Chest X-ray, AP view. Patient: 36 years old, sex M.
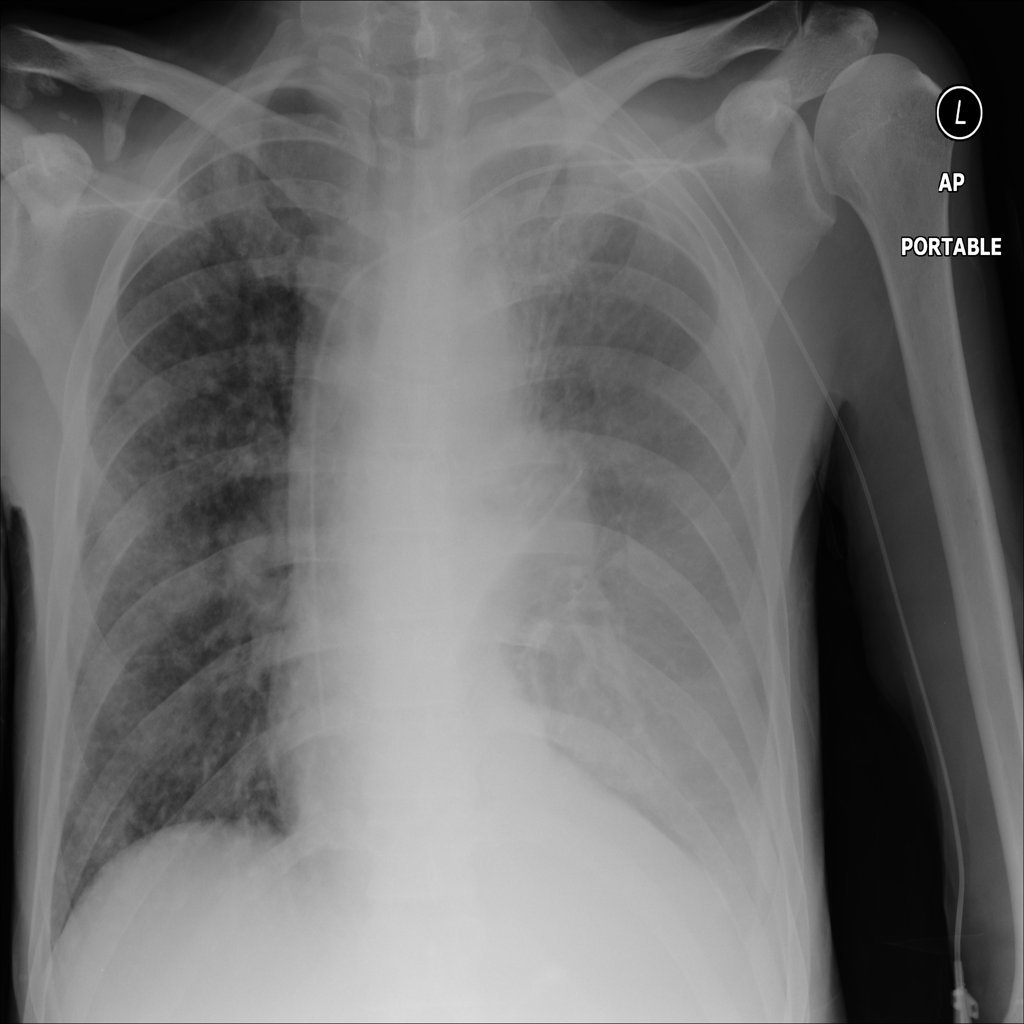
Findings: Consolidation, Effusion, Mass, Nodule